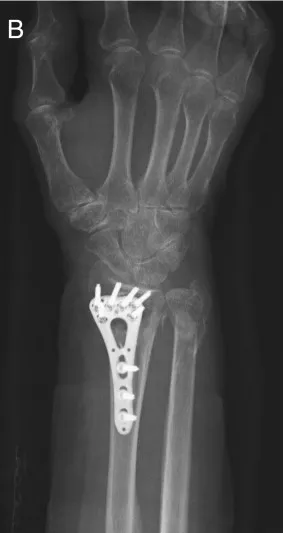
Postoperative radiographs. B: Right side, lateral view.
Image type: radiology (x_ray)